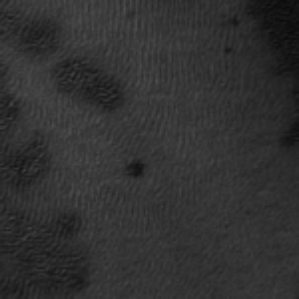
Label: frost